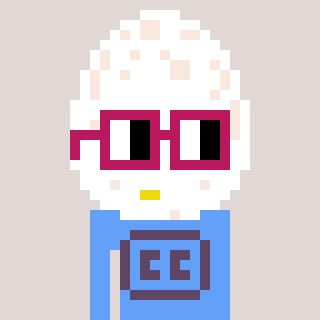
a pixel art character with square dark red glasses, a egg-shaped head and a blue-colored body on a warm background